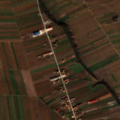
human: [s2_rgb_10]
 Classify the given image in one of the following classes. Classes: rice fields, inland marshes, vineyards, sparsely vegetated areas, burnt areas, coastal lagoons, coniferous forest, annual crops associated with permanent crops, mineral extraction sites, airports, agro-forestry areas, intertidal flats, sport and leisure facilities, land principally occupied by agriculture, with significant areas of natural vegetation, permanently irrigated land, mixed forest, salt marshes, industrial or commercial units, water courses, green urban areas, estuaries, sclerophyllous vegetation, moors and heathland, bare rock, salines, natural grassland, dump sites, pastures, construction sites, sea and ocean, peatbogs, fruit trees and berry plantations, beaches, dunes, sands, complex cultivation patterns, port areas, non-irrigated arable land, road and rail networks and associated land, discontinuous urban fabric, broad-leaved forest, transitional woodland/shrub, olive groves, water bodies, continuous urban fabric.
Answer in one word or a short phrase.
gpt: discontinuous urban fabric, non-irrigated arable land, land principally occupied by agriculture, with significant areas of natural vegetation